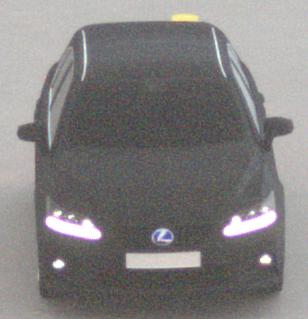
Make: Lexus
Model: CT 200h
Detailed model: CT (A10)
Model produced from: 2014/03
Model produced until: 2017/10
Doors: 5
Color: black
Road condition: dry road
Daytime: night
Contrast: low contrast